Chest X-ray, PA view. Patient: 65 years old, sex M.
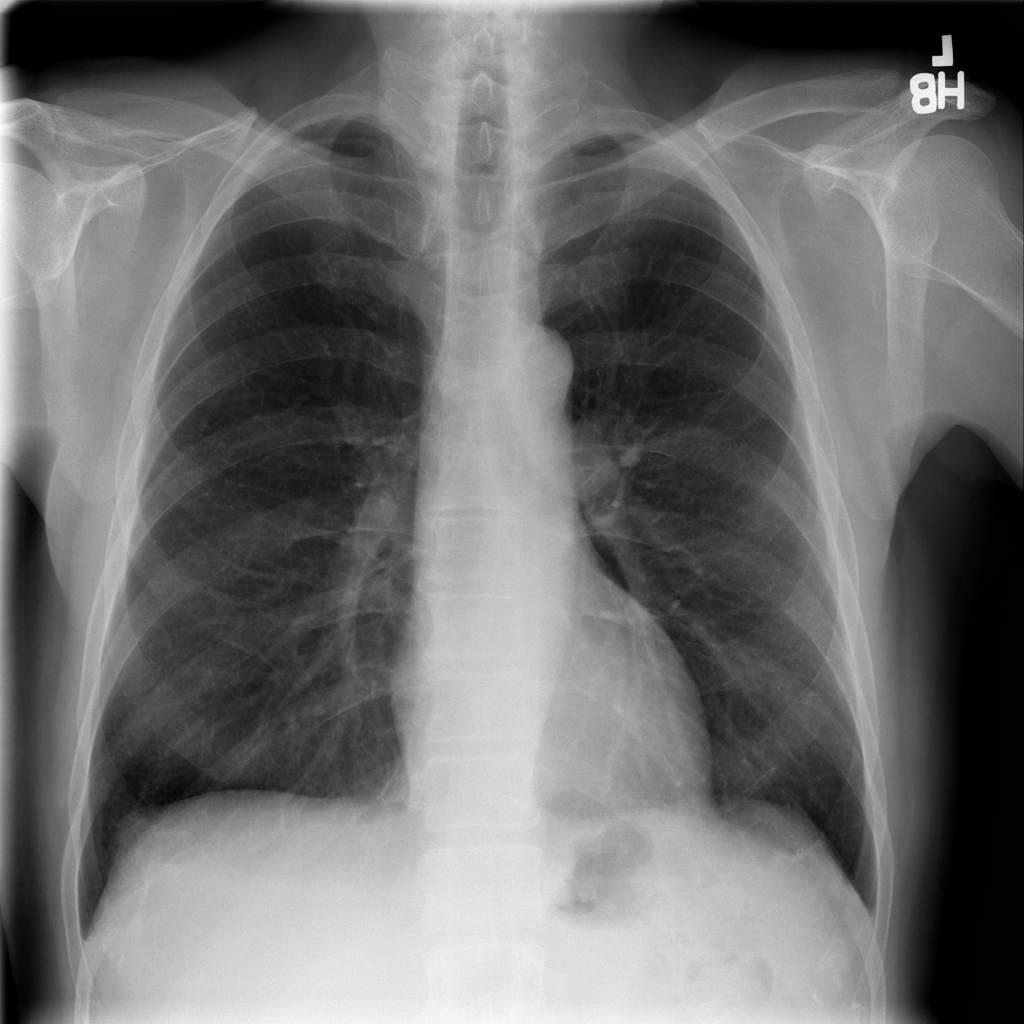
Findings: Infiltration, Mass